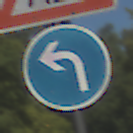
Verkehrszeichen: VorgeschriebeneFahrtrichtungLinks
Zusatzzeichen oben: Arbeitsstelle
Umgebung: Outdoor, RoadRail
Tageszeit: Midday
Wetter: Clear
Licht: Natural
Jahreszeit: NotSpecified
Kontrast: HighContrast